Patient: sex M, age 46
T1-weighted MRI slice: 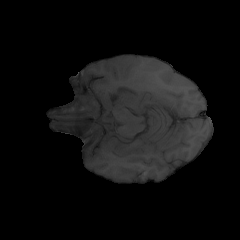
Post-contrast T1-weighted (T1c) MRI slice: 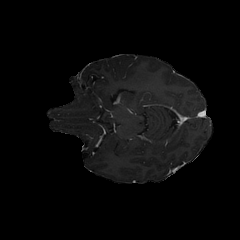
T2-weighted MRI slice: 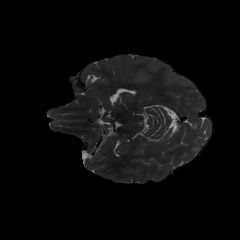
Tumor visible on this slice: yes
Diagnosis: Astrocytoma, IDH-mutant
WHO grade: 3